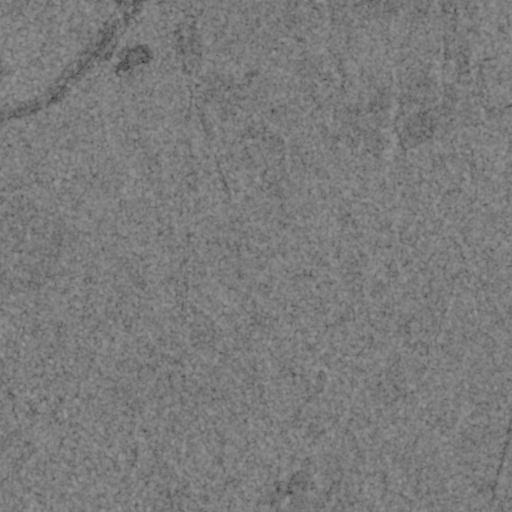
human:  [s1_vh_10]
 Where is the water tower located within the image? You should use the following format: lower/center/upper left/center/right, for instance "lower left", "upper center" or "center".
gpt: The water tower is located in the upper left of the image.
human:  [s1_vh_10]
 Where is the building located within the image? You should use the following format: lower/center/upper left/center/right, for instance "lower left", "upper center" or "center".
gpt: The building is located in the upper of the image.
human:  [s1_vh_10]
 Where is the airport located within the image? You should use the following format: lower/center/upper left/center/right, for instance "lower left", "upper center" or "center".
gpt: There is no airport in the image.

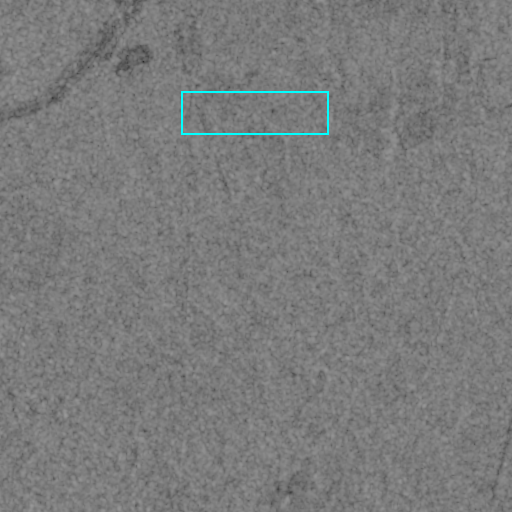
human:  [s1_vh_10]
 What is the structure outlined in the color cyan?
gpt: There is no cyan outline.
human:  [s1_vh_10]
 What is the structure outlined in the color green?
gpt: There is no structure outlined in green.